如图，已知点$A$、$B$、$C$、$D$都在$\odot O$上，$OB \perp AC$，$BC = CD$，下列说法错误的是(\quad\quad)}

\vspace{0.3cm}
\noindent\textbf{A．弧$AB=$弧$BC$ \quad\quad B．$\angle AOD=3\angle BOC$ \quad\quad C．$AC=2CD$ \quad\quad D．$OC \perp BD$}
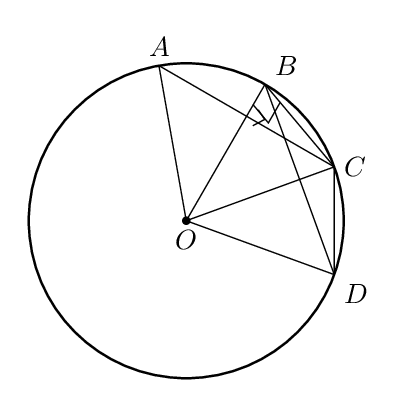
【解答】
\vspace{0.5cm}
\noindent\textbf{【答案】C}

\vspace{0.5cm}
\noindent\textbf{【详解】解：$\because OB \perp AC$，$BC = CD$，}
\noindent\textbf{$\therefore \overset{\frown}{AB} = \overset{\frown}{BC}$，故A正确；$\overset{\frown}{CD} = \overset{\frown}{BC}$，}
\noindent\textbf{$\therefore \overset{\frown}{AD}=3\overset{\frown}{BC}$，$\overset{\frown}{AC}=\overset{\frown}{BD}$，}
\noindent\textbf{$\therefore \angle AOD=3\angle BOC$，故B正确；$AC=BD$，}
\noindent\textbf{$\therefore AC = BD < BC + CD = 2CD$，故C错误；}
\noindent\textbf{$\because \overset{\frown}{CD} = \overset{\frown}{BC}$，}
\noindent\textbf{$\therefore OC \perp BD$，故D正确；}
\noindent\textbf{故选：C．}